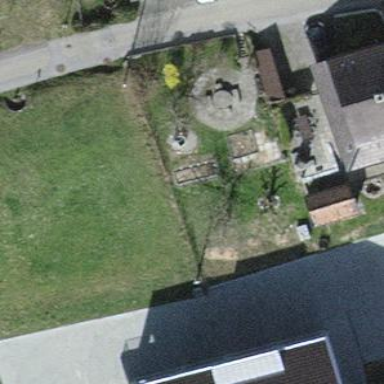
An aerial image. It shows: Carport structure.